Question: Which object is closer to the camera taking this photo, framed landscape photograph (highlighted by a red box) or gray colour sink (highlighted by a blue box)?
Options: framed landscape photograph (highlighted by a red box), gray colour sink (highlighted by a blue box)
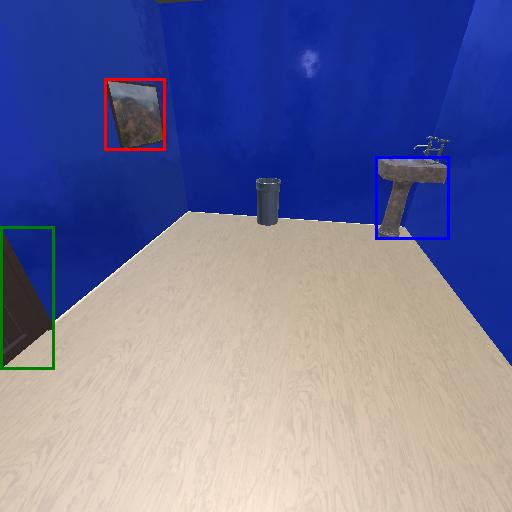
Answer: framed landscape photograph (highlighted by a red box)